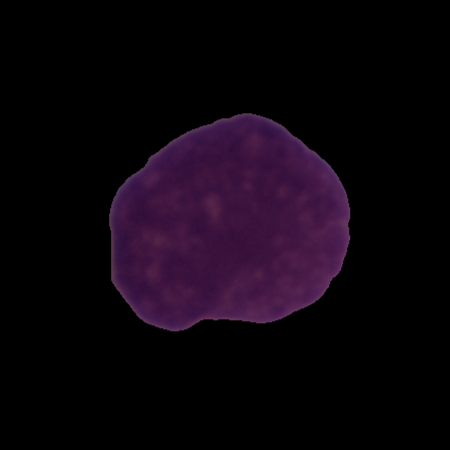
Label: cancer